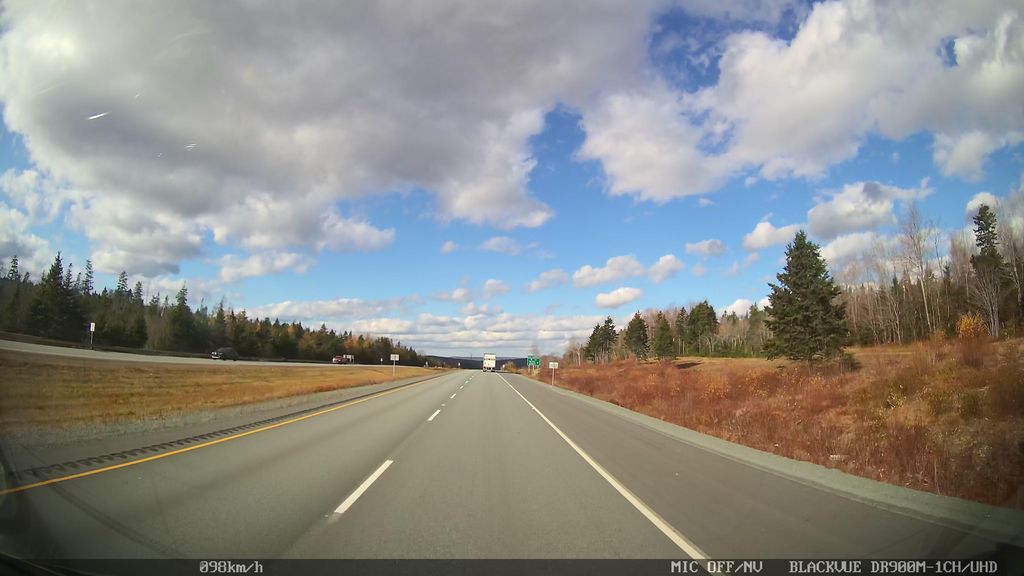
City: halifax